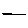
Label: line